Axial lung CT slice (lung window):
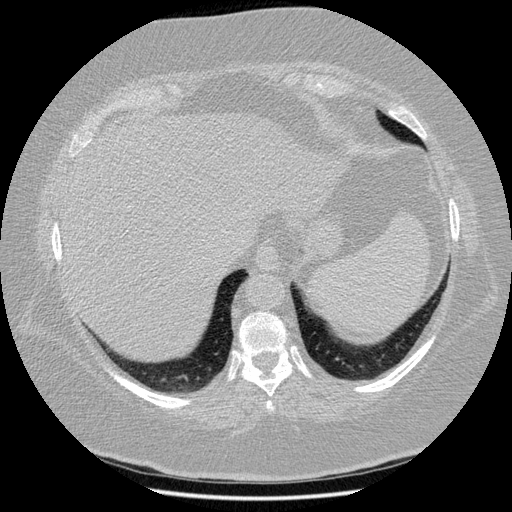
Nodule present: no